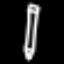
Label: pencil